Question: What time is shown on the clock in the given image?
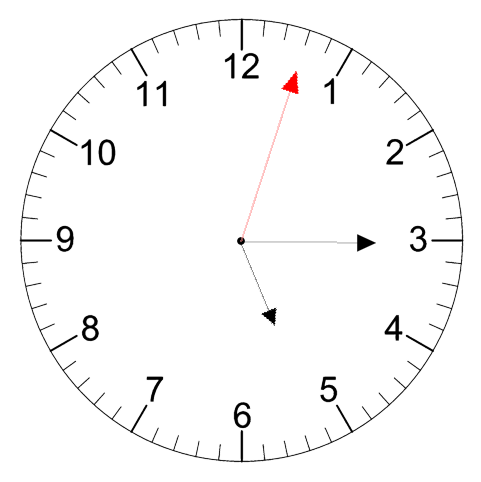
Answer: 05:15:03